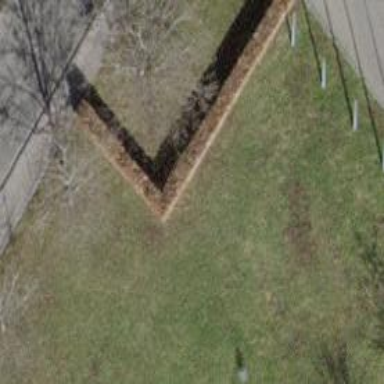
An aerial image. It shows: Hedge barrier.